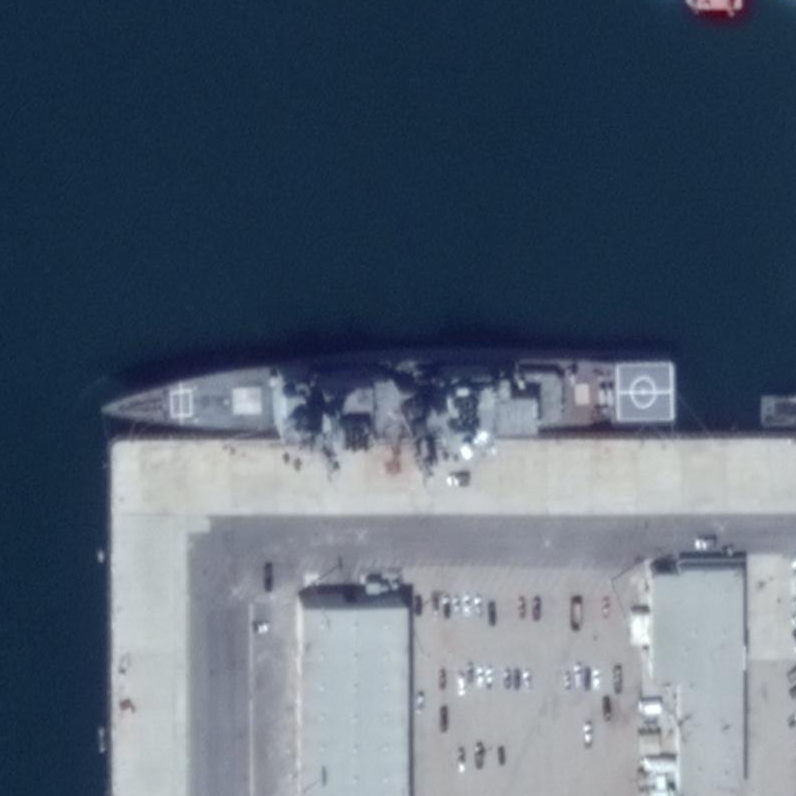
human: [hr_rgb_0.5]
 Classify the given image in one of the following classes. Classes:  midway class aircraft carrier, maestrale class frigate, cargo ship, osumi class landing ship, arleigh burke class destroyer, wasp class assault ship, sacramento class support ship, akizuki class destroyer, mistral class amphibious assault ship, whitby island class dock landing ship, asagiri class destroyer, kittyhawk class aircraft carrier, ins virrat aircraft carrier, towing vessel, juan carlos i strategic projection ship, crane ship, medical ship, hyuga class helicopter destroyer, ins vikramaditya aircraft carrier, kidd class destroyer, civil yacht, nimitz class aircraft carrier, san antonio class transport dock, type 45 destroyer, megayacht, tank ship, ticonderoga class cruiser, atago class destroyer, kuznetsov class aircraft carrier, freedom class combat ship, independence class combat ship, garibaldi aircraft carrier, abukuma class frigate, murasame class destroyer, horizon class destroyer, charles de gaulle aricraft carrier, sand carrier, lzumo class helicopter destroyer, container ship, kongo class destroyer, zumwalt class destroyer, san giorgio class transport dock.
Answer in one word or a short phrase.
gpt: Ticonderoga class cruiser